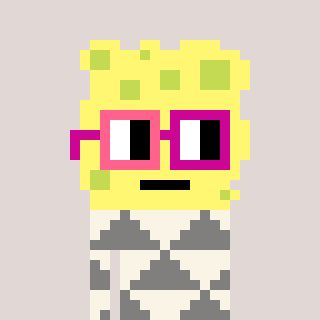
a pixel art character with square pink and red glasses, a sponge-shaped head and a bluegrey-colored body on a warm background